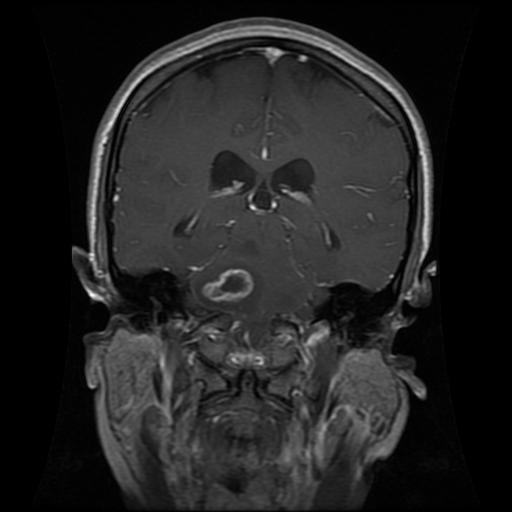
Label: glioma